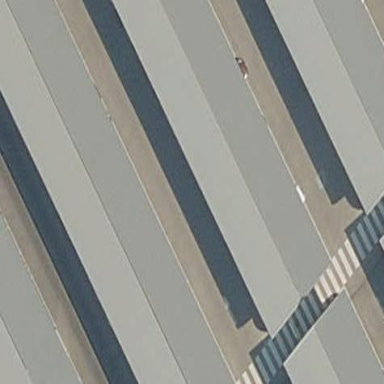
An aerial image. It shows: Carport structure.